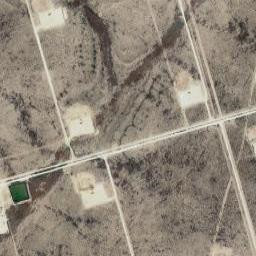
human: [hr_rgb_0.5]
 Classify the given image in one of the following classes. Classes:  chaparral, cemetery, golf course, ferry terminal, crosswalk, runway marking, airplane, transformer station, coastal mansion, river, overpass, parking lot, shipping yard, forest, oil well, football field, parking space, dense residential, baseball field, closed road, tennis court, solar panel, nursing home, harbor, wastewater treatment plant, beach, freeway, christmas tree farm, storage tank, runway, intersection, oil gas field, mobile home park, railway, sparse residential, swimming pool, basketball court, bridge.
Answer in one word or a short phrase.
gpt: oil gas field